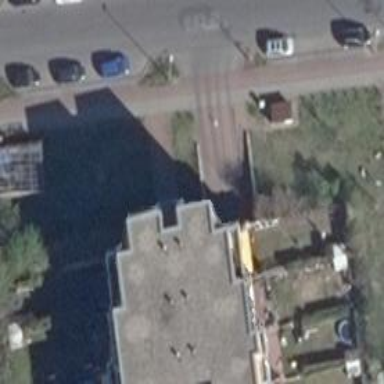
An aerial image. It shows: Parking entrance.